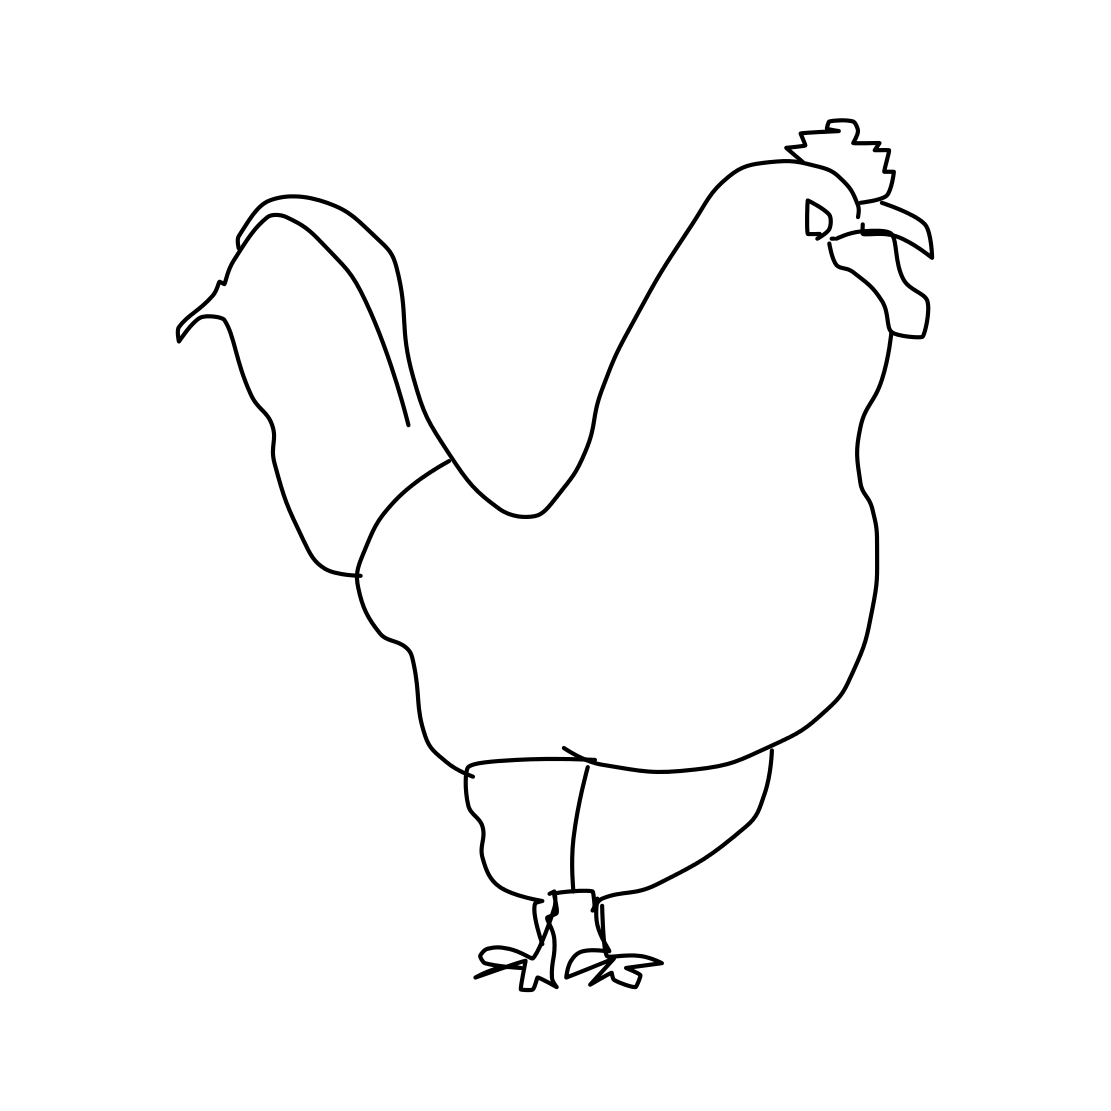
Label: rooster